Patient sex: M
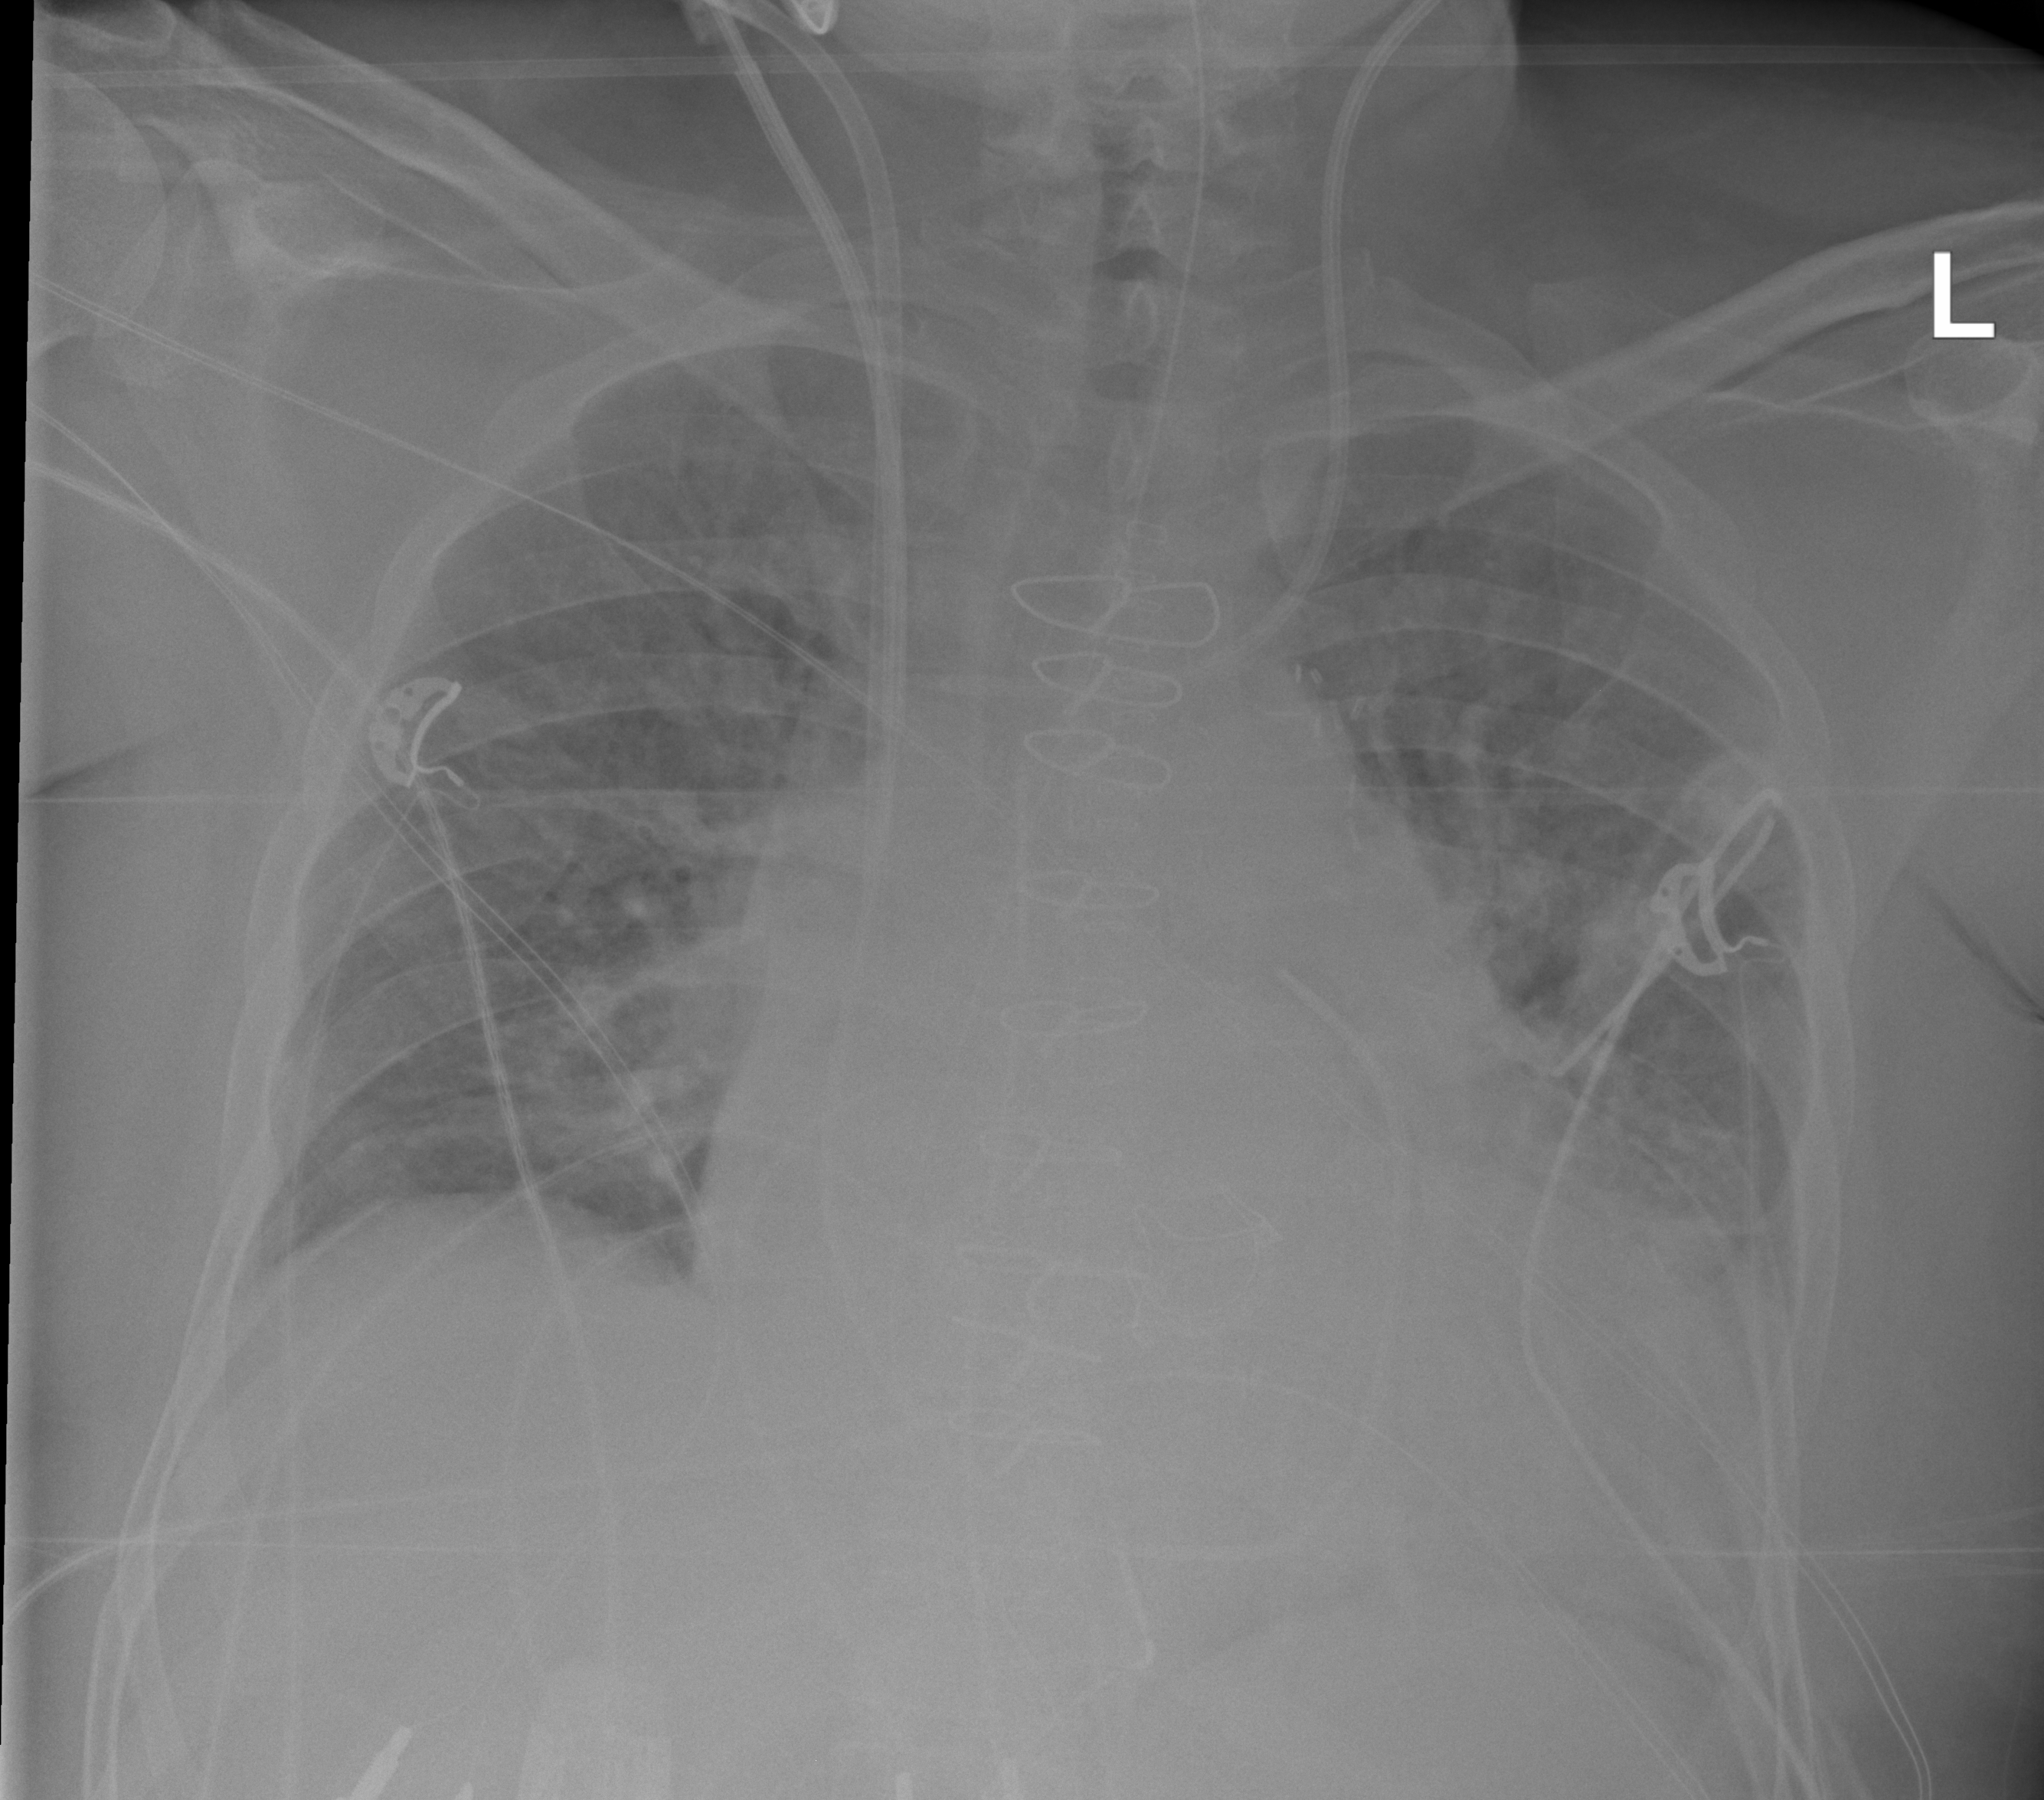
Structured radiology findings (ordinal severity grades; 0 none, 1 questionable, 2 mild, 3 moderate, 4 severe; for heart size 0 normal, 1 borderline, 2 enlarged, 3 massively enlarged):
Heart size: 2
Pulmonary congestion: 2
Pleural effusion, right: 0
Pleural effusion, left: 2
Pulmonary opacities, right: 0
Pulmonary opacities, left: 0
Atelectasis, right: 0
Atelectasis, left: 2